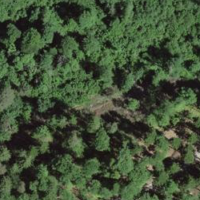
EUNIS habitat code: 43
Species observed at this site:
Platanthera bifolia